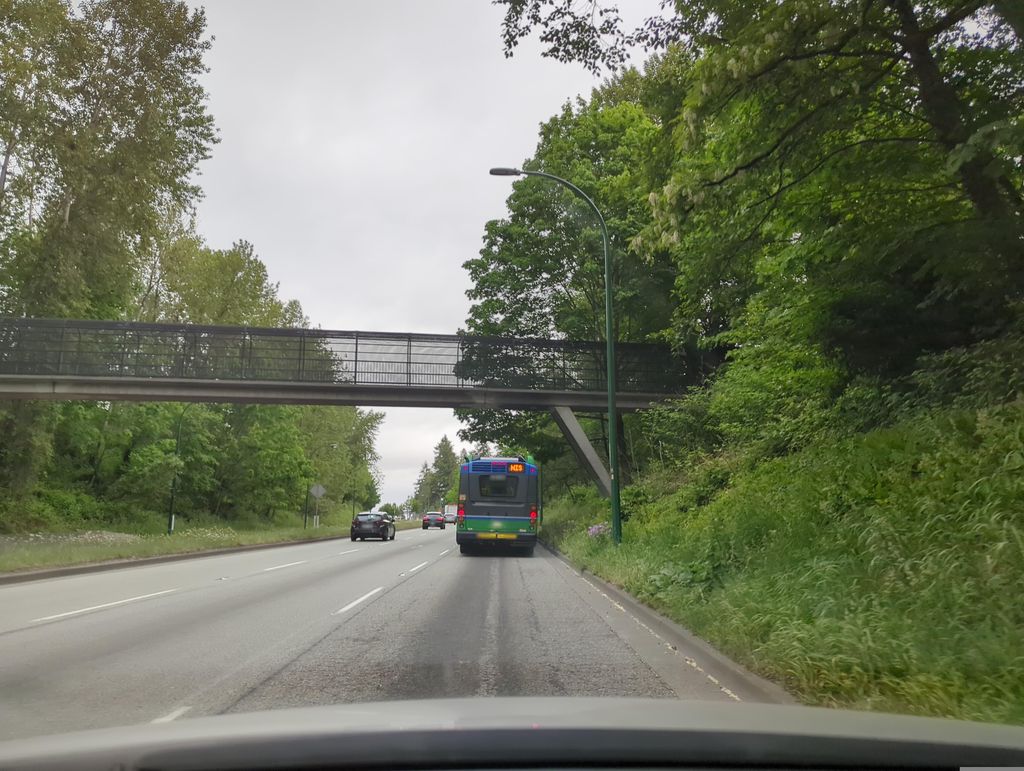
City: vancouver